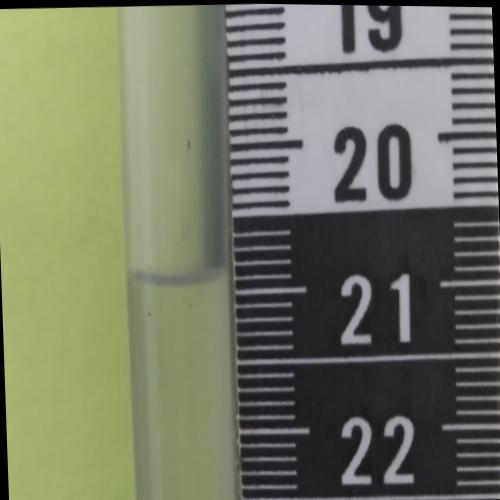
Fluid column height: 20.9 cm